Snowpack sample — Buffalo Mountain, Silverthorne, Colorado, USA (1/25/25, 10:11 AM MST)
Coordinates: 39.6222, -106.1139
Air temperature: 22 °F
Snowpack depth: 110 cm
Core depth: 20 cm
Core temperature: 48.2 °F
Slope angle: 12°, slope face: 102°
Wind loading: high
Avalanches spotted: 0
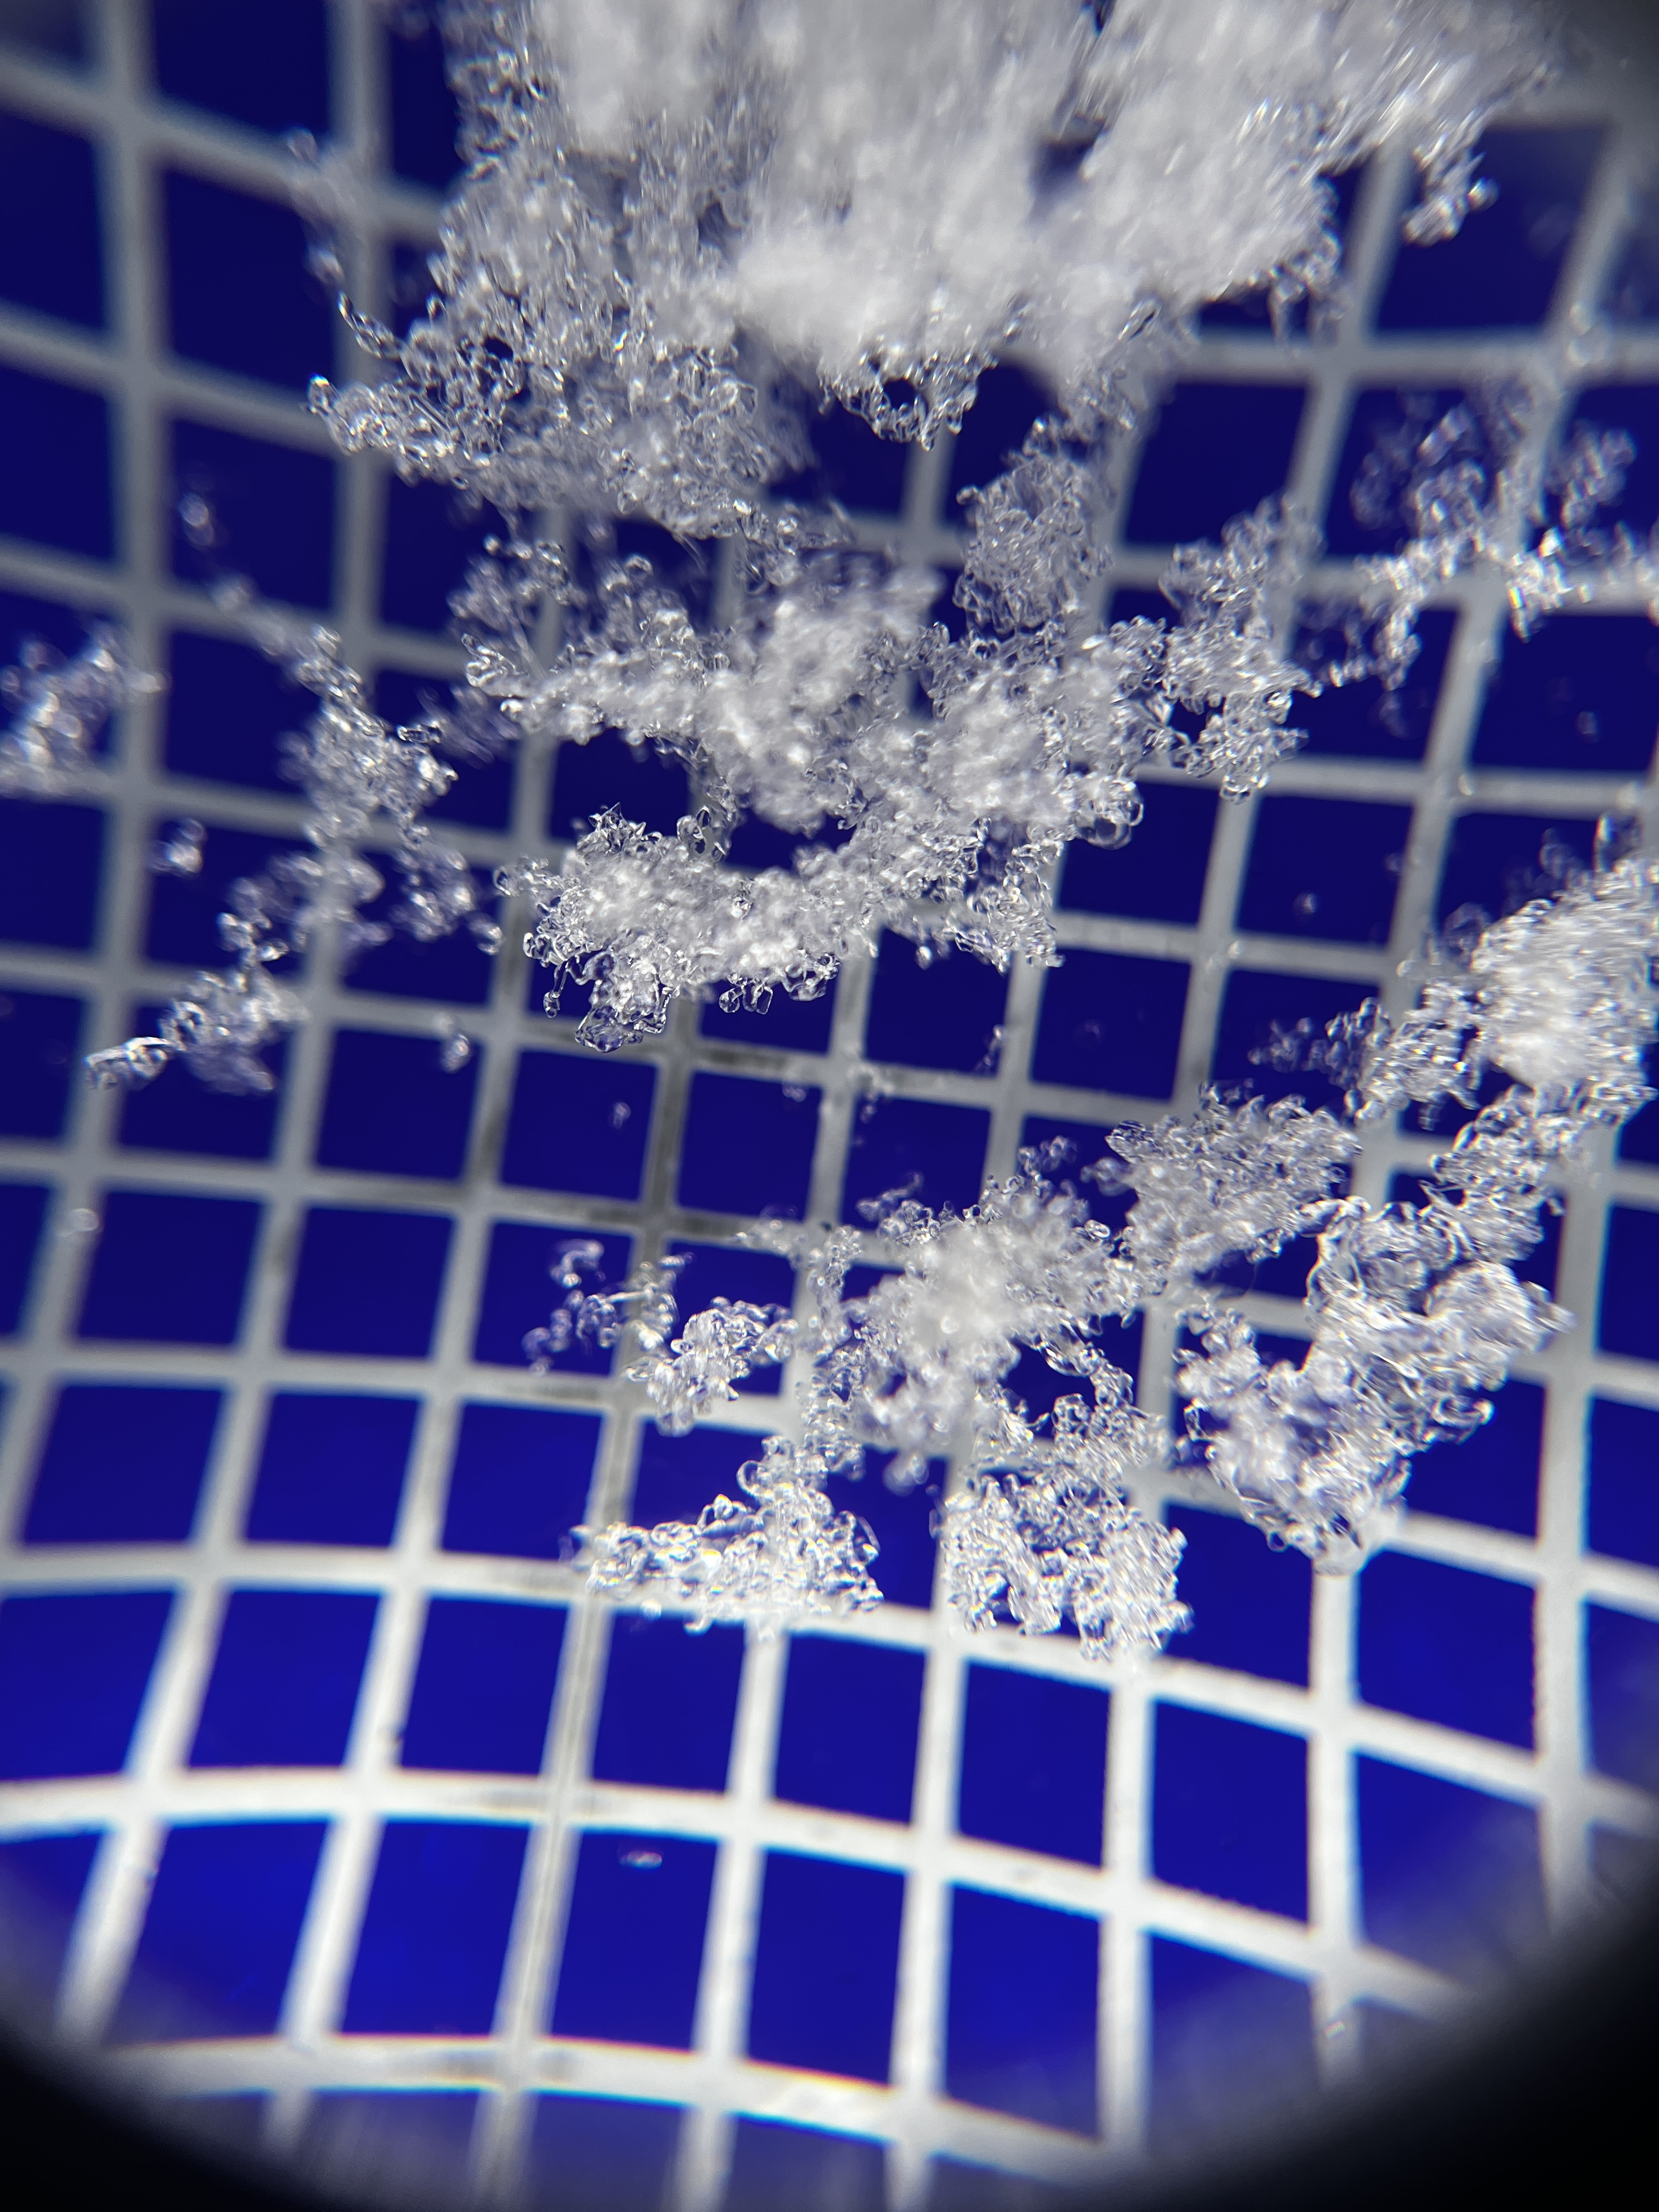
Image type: magnified_profile
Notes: No avalanches nearby, collected on the outskirts of a fire break 15 meters from the treeline, on way to Buffalo and Red Mountain